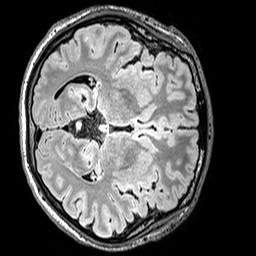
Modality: FLAIR
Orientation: axial
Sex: male
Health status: ill
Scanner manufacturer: siemens
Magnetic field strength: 3 T
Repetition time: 5 s
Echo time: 0.388 s